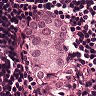
Metastatic tissue present: yes